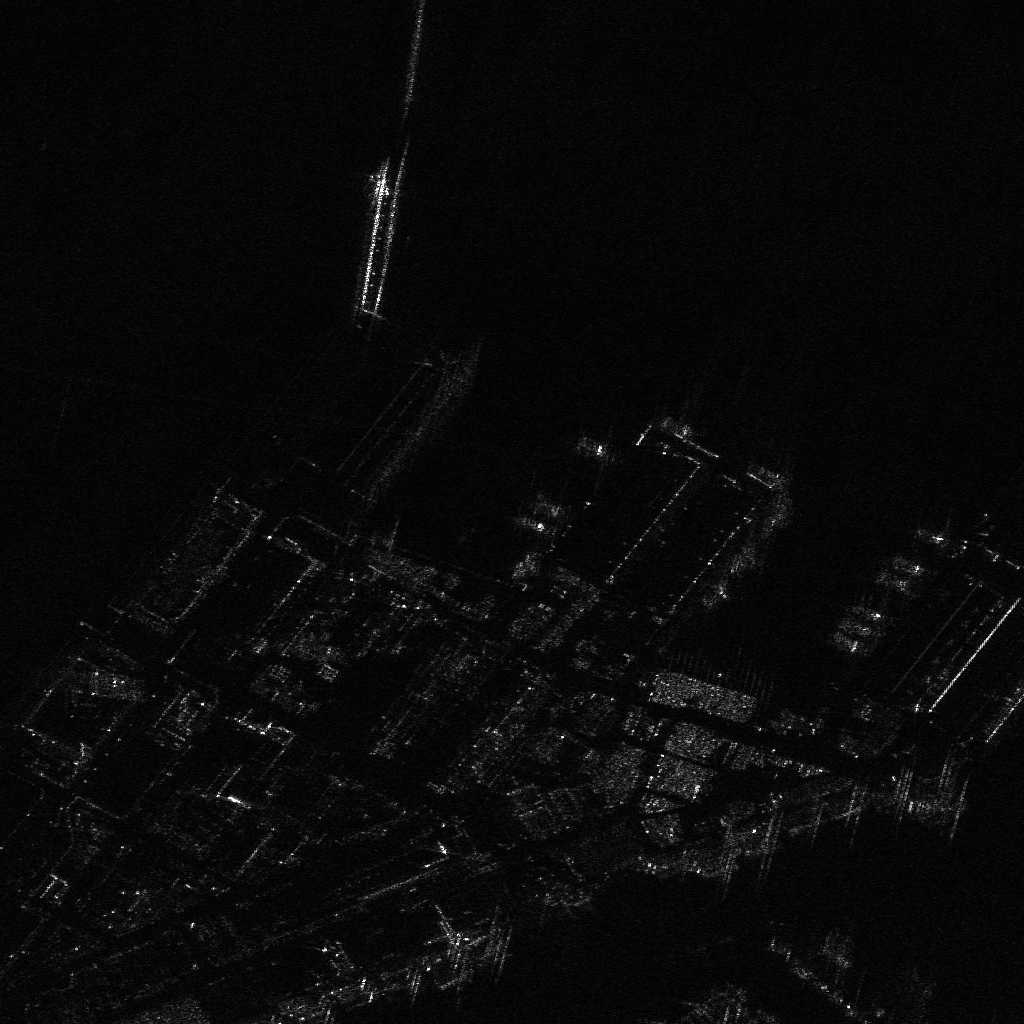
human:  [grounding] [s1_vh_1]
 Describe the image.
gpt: In the satellite image, there is  <ref>6 medium container </ref> <box>[[81, 62, 83, 63, 23], [83, 58, 85, 60, 23], [82, 60, 84, 61, 23], [86, 56, 88, 57, 23], [87, 54, 89, 55, 25], [89, 51, 92, 52, 25]]</box> located at right,  <ref>3 medium container </ref> <box>[[56, 42, 58, 43, 25], [51, 49, 54, 50, 25], [50, 50, 53, 51, 25]]</box> located at center,  <ref>2 small container </ref> <box>[[77, 79, 78, 82, 79], [82, 77, 83, 80, 79]]</box> located at bottom right,  <ref>3 medium container </ref> <box>[[43, 94, 44, 97, 74], [34, 96, 35, 100, 71], [30, 97, 30, 101, 71]]</box> located at bottom,  <ref>1 medium cell-container </ref> <box>[[34, 14, 38, 30, 11]]</box> located at top.